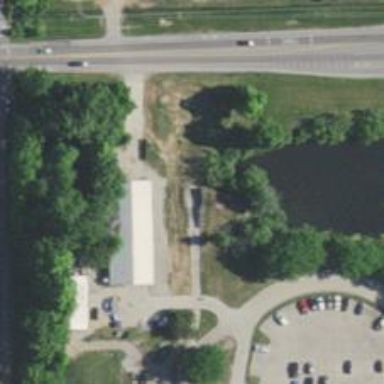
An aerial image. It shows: Service road used as golf cart path.